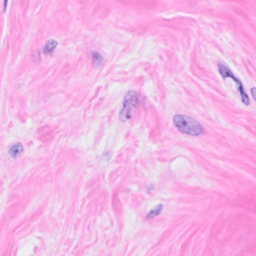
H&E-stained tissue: Breast